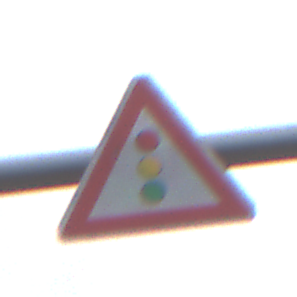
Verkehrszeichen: Lichtzeichenanlage
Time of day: Midday
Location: Outdoor (Nature)
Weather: Overcast
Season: NotSpecified
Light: Natural